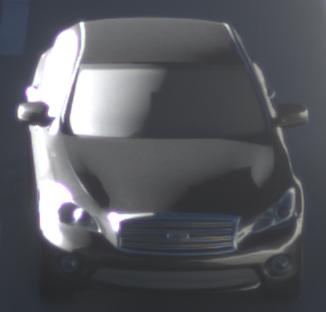
Make: Infiniti
Model: M 37
Detailed model: M (Y51)
Model produced from: 2010/10
Model produced until: 2013/11
Doors: 4
Color: black
Road condition: dry road
Daytime: morning or afternoon
Contrast: high contrast